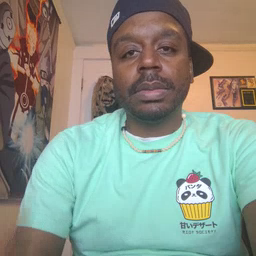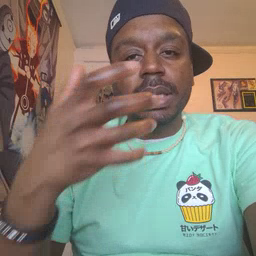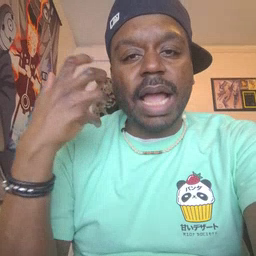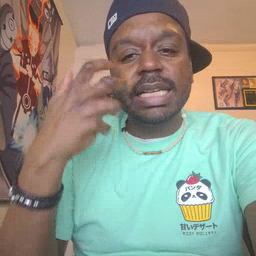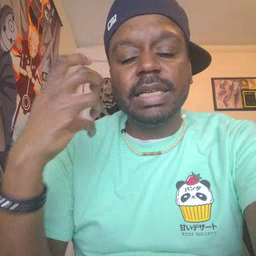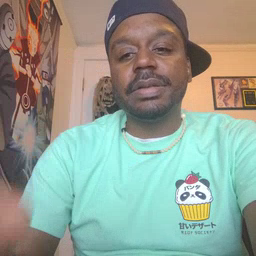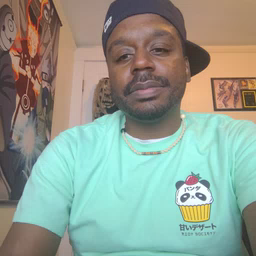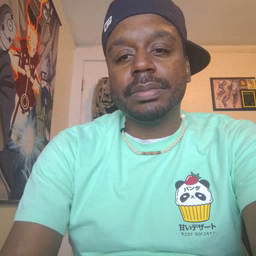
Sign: tiger